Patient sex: M
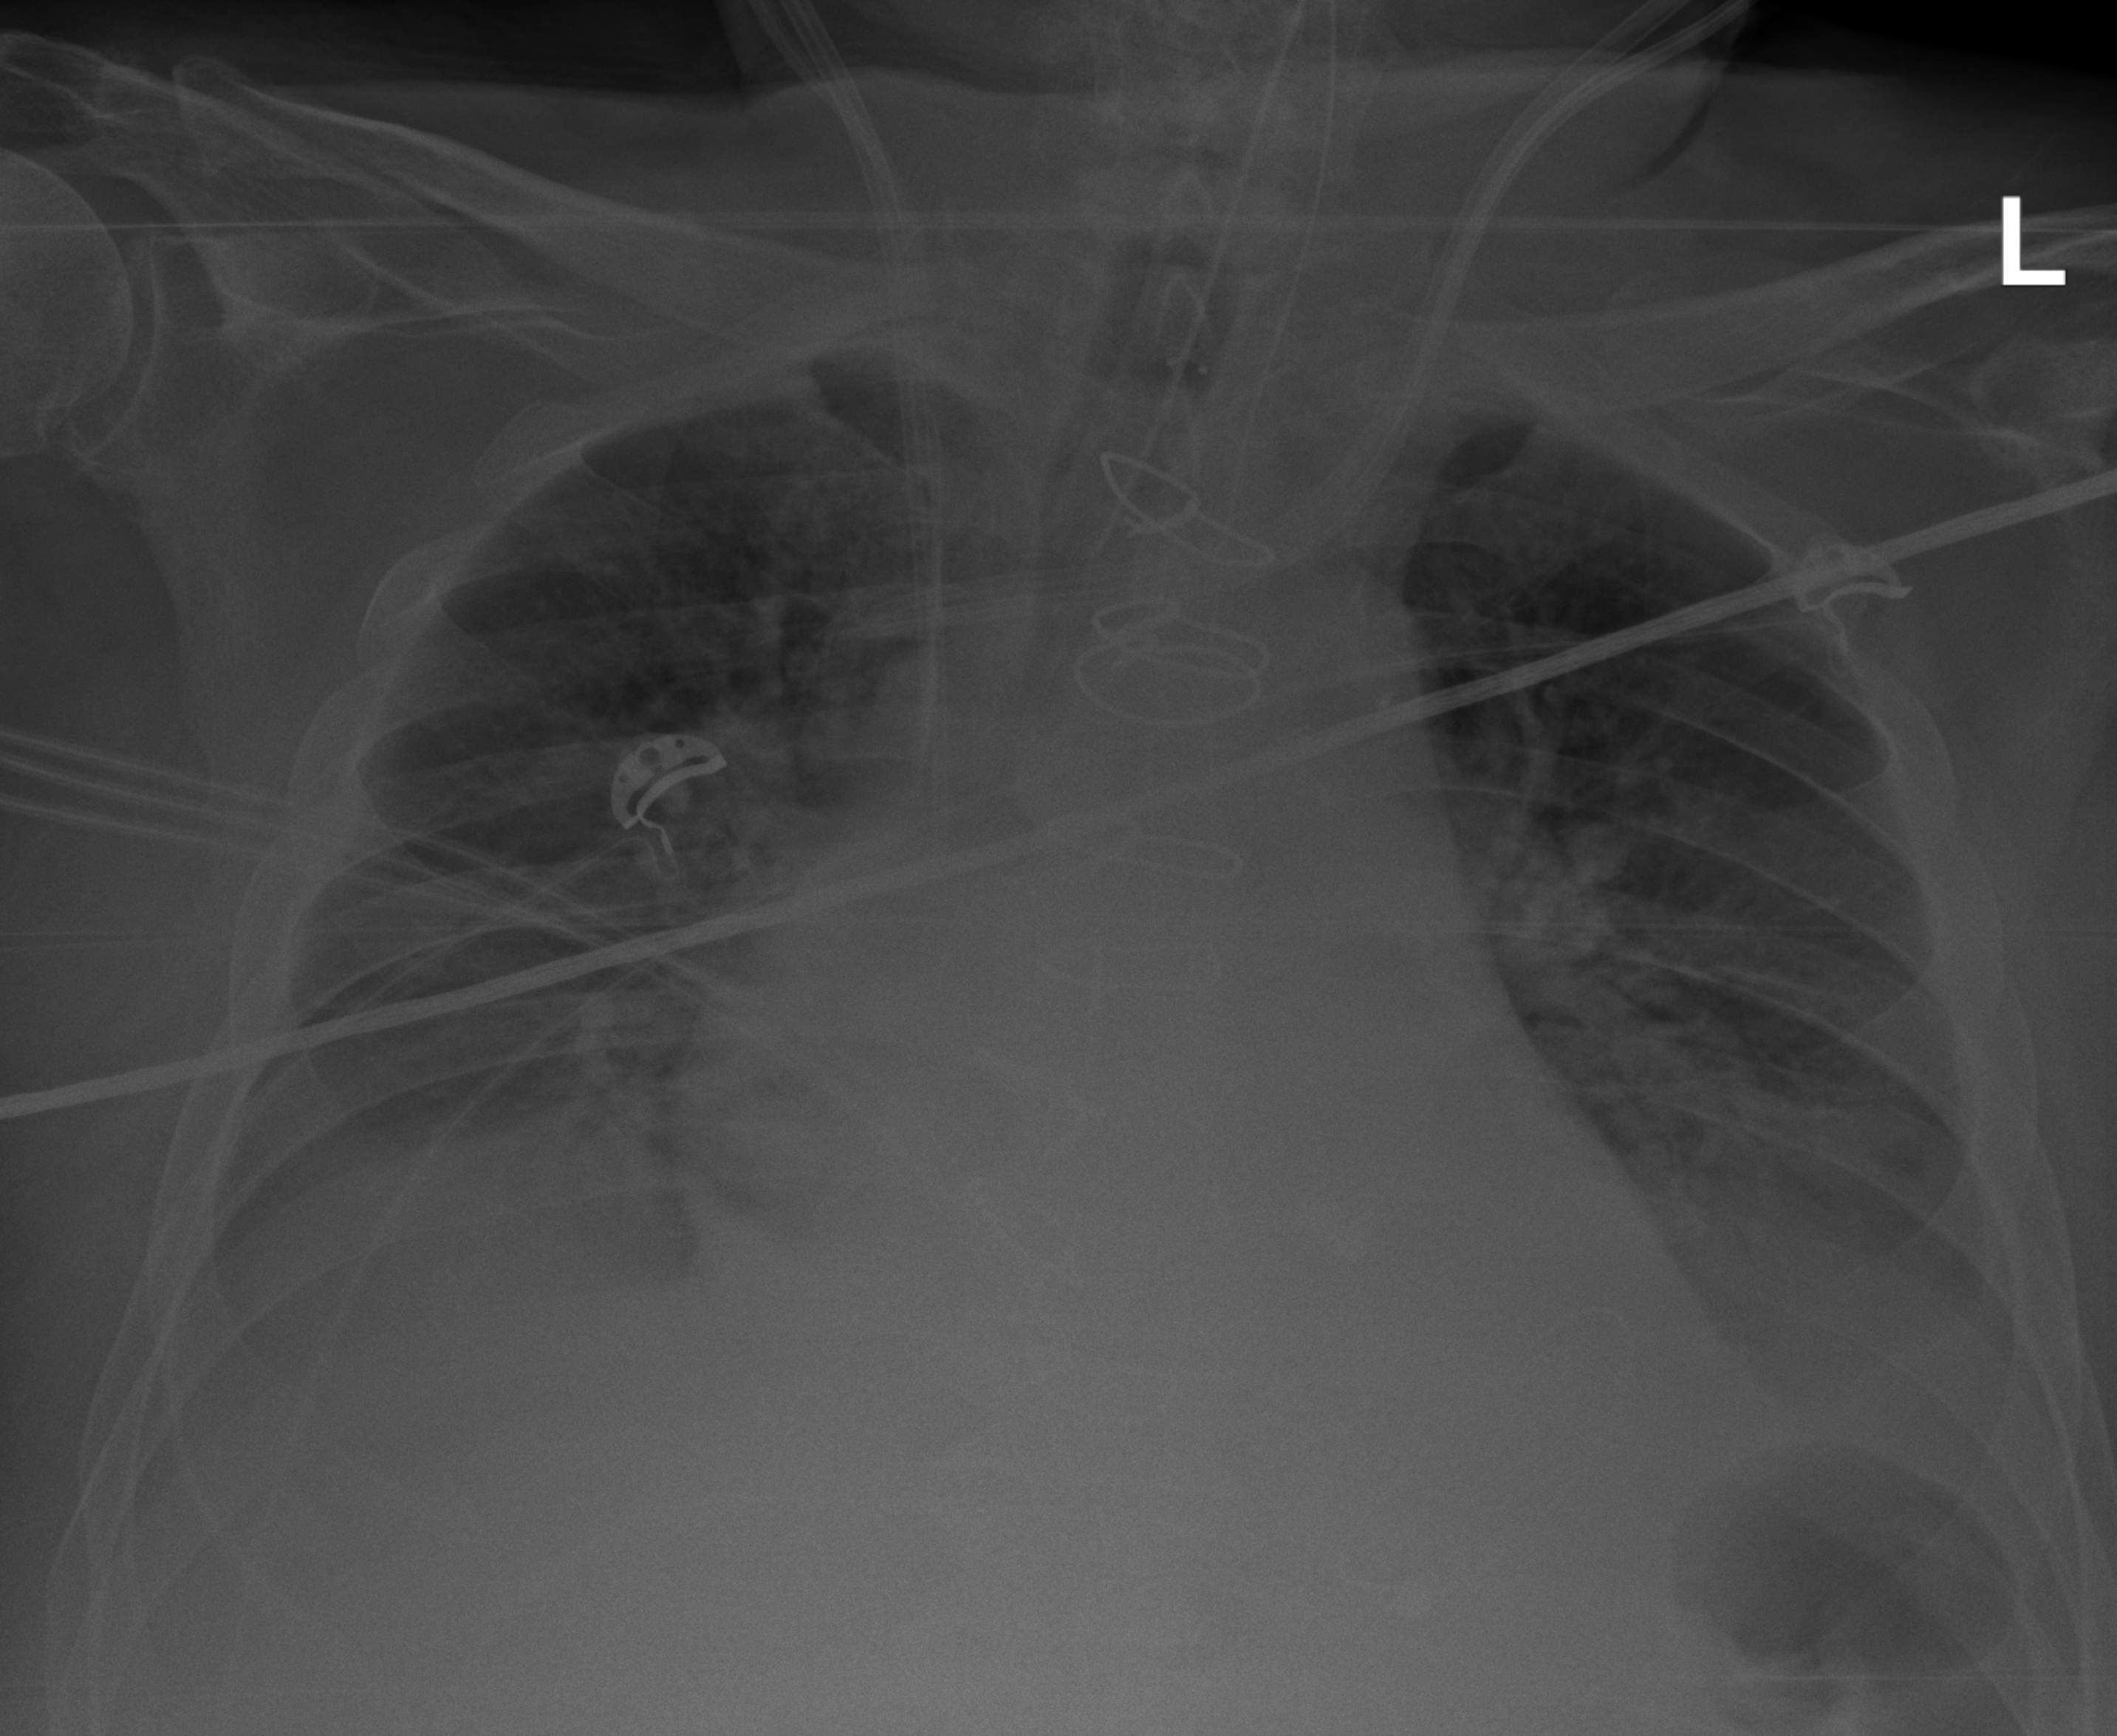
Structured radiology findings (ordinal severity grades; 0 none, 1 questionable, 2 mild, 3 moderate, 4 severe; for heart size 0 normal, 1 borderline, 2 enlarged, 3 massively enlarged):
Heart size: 2
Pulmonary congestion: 2
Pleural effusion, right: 2
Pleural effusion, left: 2
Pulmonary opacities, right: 2
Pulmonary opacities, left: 2
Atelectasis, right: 2
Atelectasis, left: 2